Brain MRI, t2w sequence, axial 2D slice.
Patient: age 42, sex M, weight 78 kg, height 1.78 m
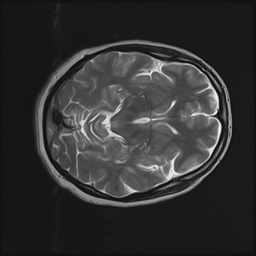